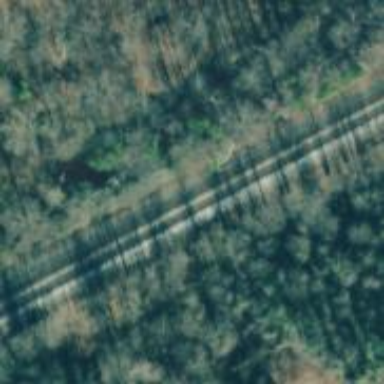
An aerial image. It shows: Railway track.